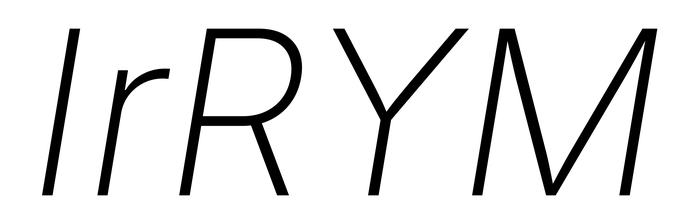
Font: Inter-Italic_ExtraLight_Italic